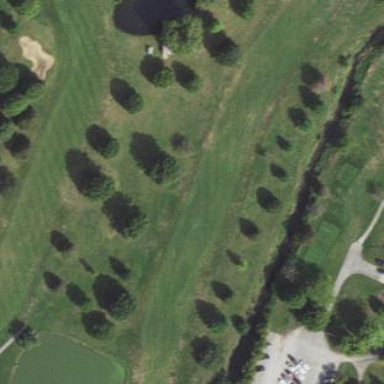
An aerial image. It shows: Grassy area designated as golf fairway.